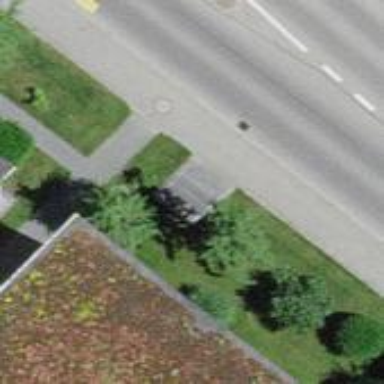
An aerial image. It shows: Footway made of paving stones.